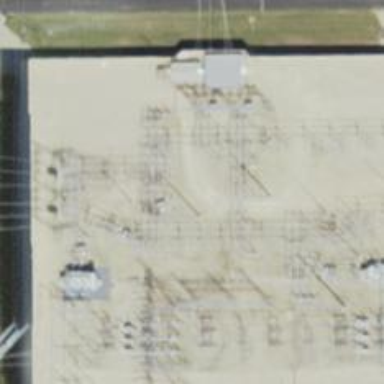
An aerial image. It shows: Switch used for power control.